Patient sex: M
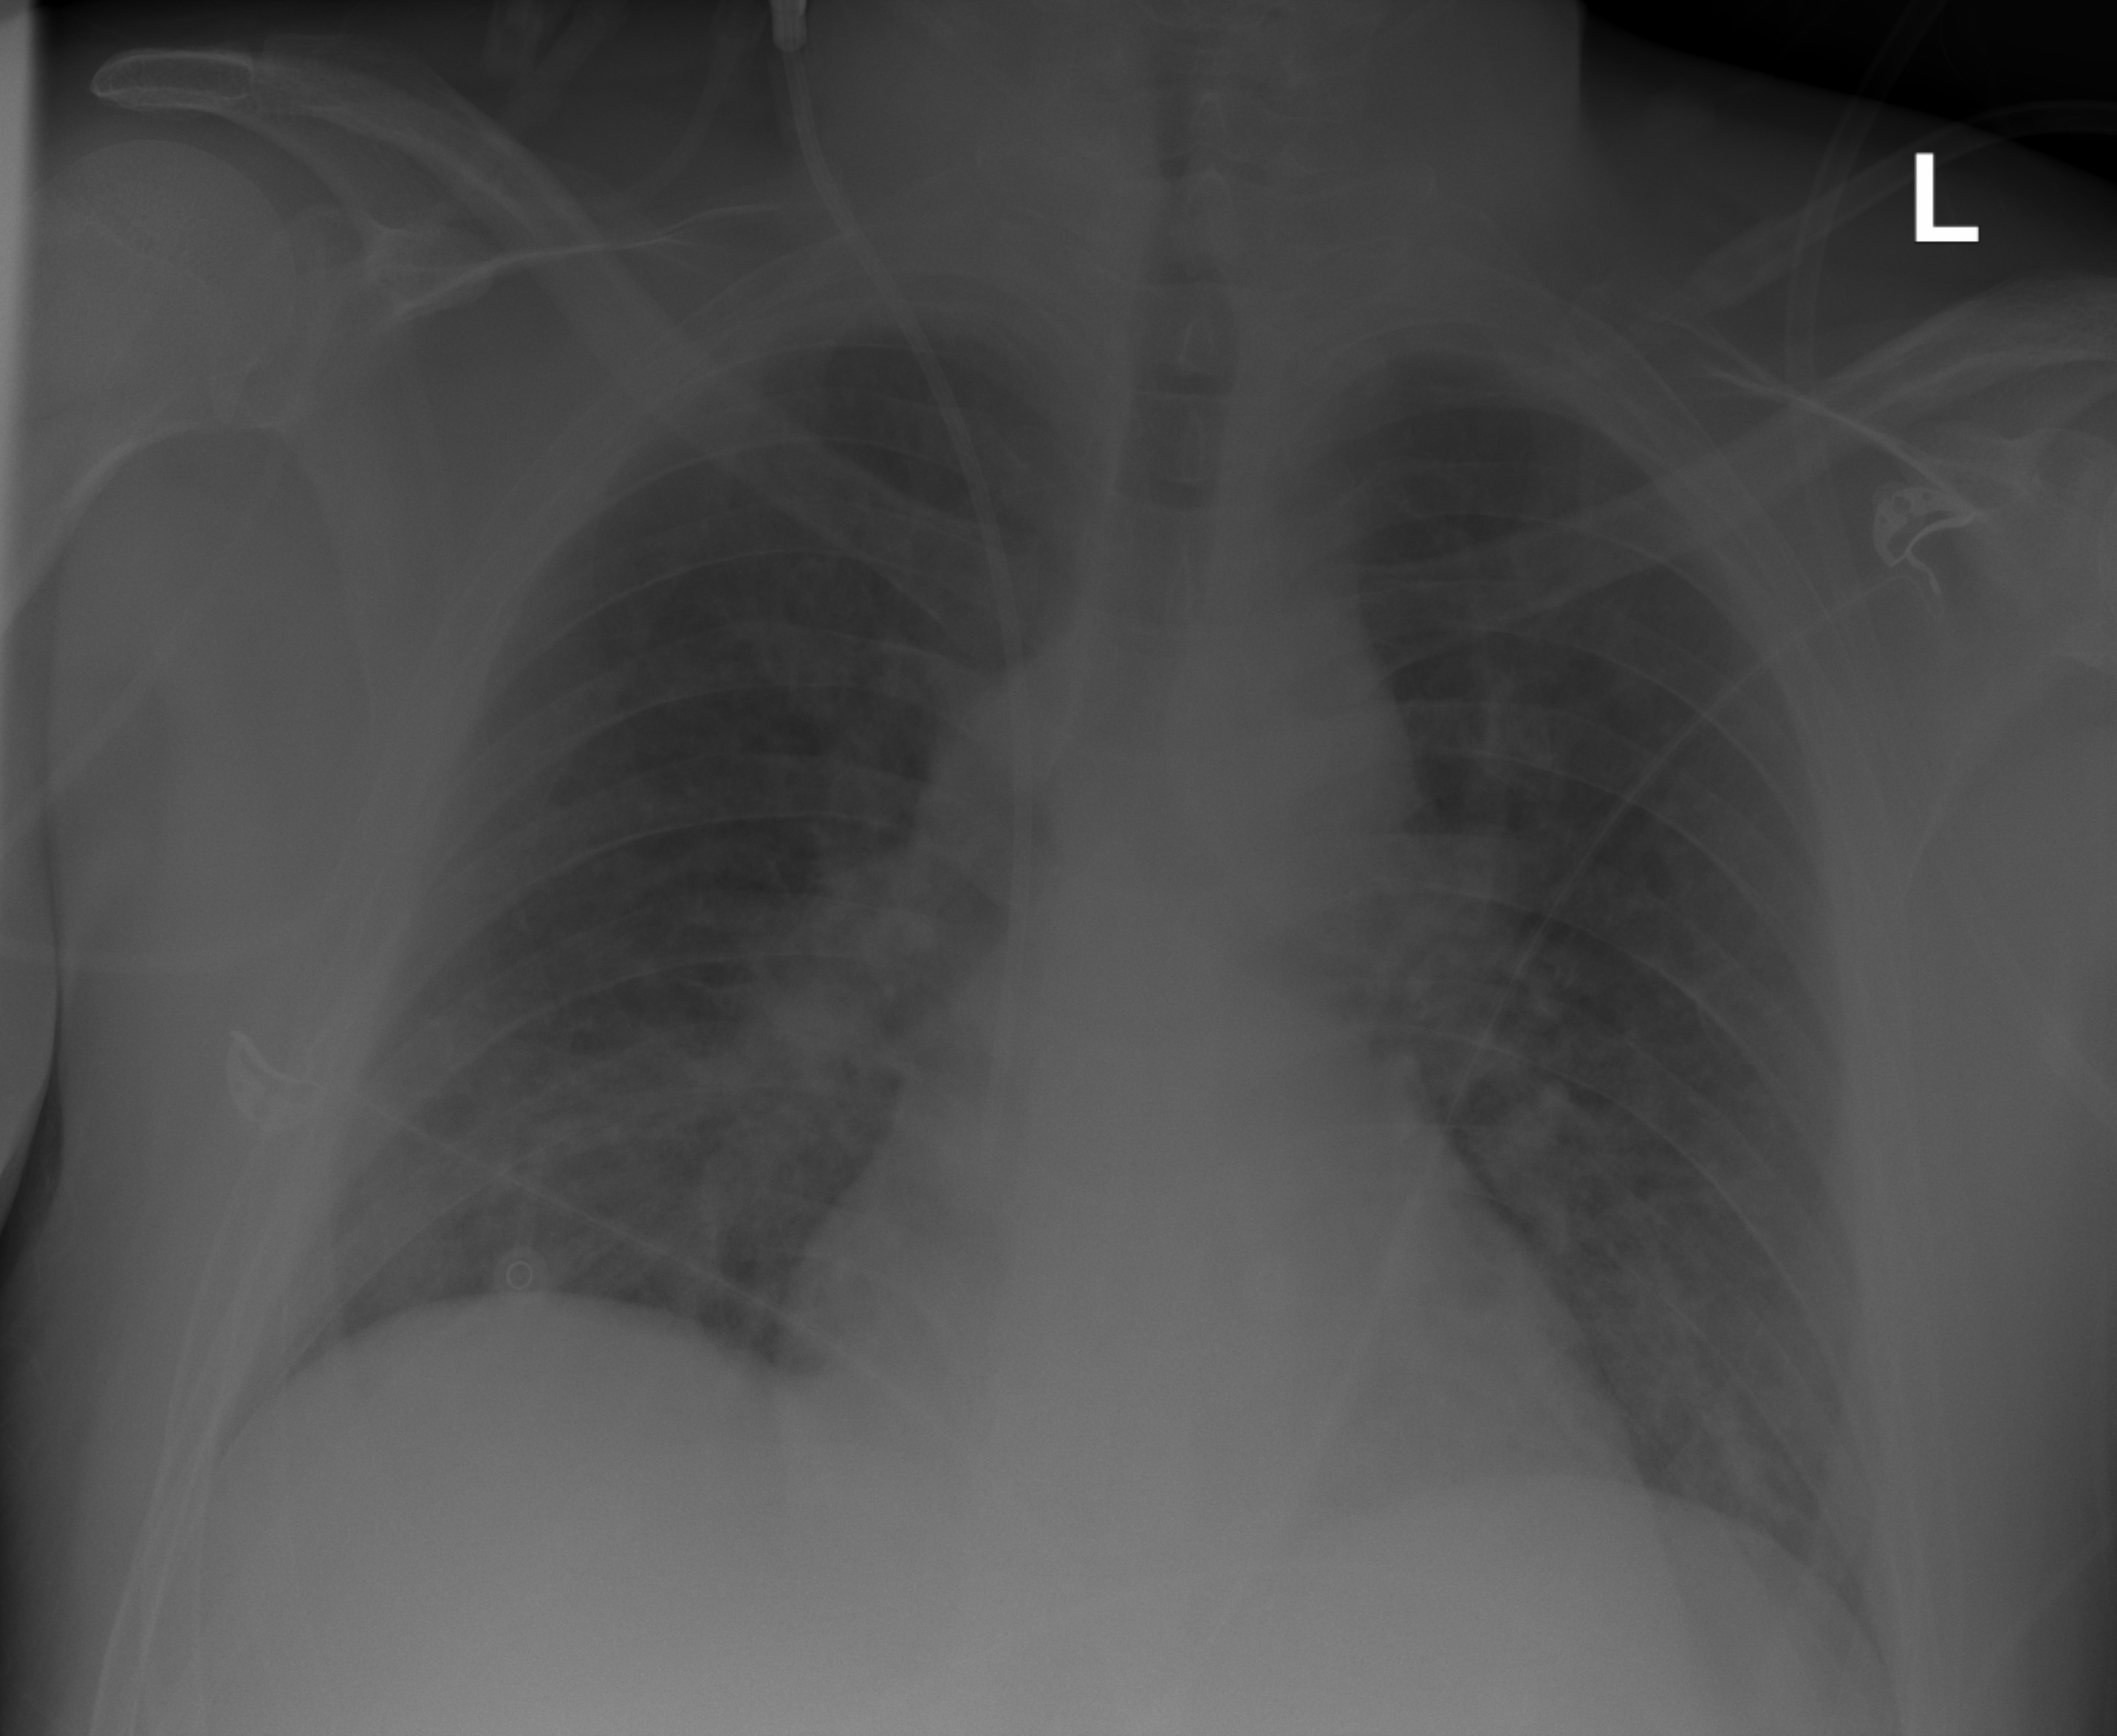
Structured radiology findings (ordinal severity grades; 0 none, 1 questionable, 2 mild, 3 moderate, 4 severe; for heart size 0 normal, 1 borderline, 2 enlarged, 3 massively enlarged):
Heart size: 0
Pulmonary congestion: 3
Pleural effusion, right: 0
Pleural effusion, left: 0
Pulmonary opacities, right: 1
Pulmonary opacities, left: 1
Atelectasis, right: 2
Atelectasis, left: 2